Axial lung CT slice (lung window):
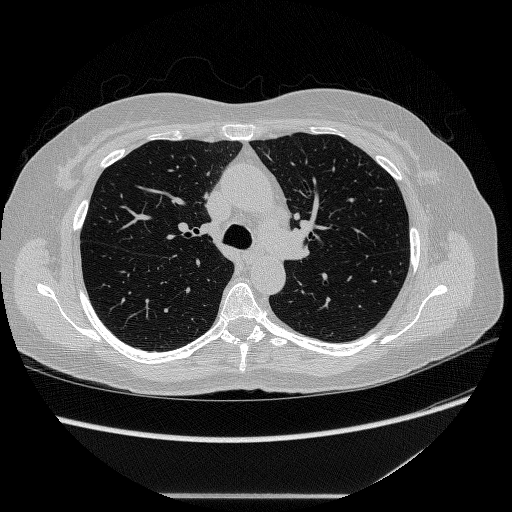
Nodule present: no